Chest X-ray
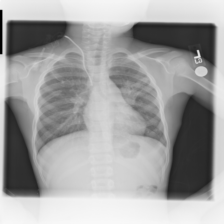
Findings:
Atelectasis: negative
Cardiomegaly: negative
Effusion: negative
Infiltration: positive
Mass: negative
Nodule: negative
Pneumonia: negative
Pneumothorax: negative
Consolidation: negative
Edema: negative
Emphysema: negative
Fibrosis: negative
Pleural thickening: negative
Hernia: negative